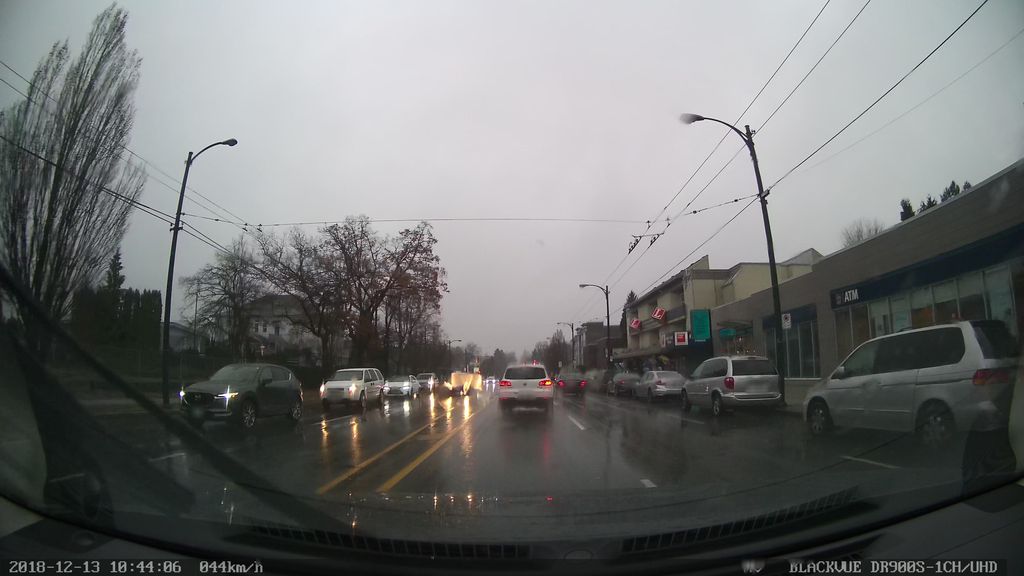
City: vancouver